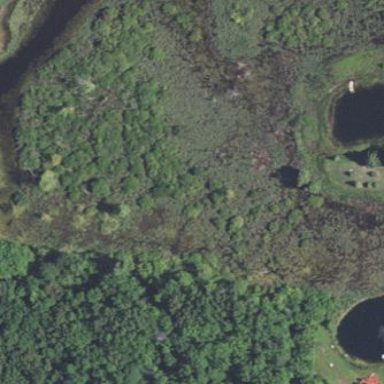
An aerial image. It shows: Marshy wetland area.